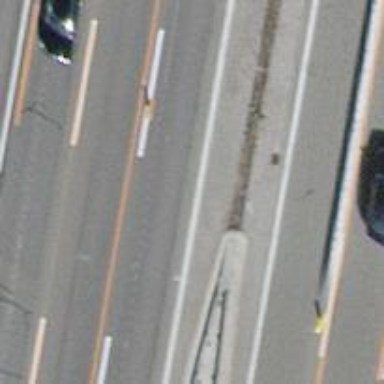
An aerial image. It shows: Tertiary road with asphalt surface passing through tunnel with sidewalks on both sides.